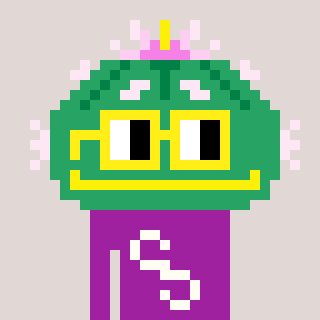
a pixel art character with square yellow glasses, a peyote-shaped head and a magenta-colored body on a warm background